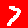
Digit: 7